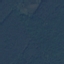
Label: Forest